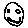
Label: smiley face